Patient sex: M
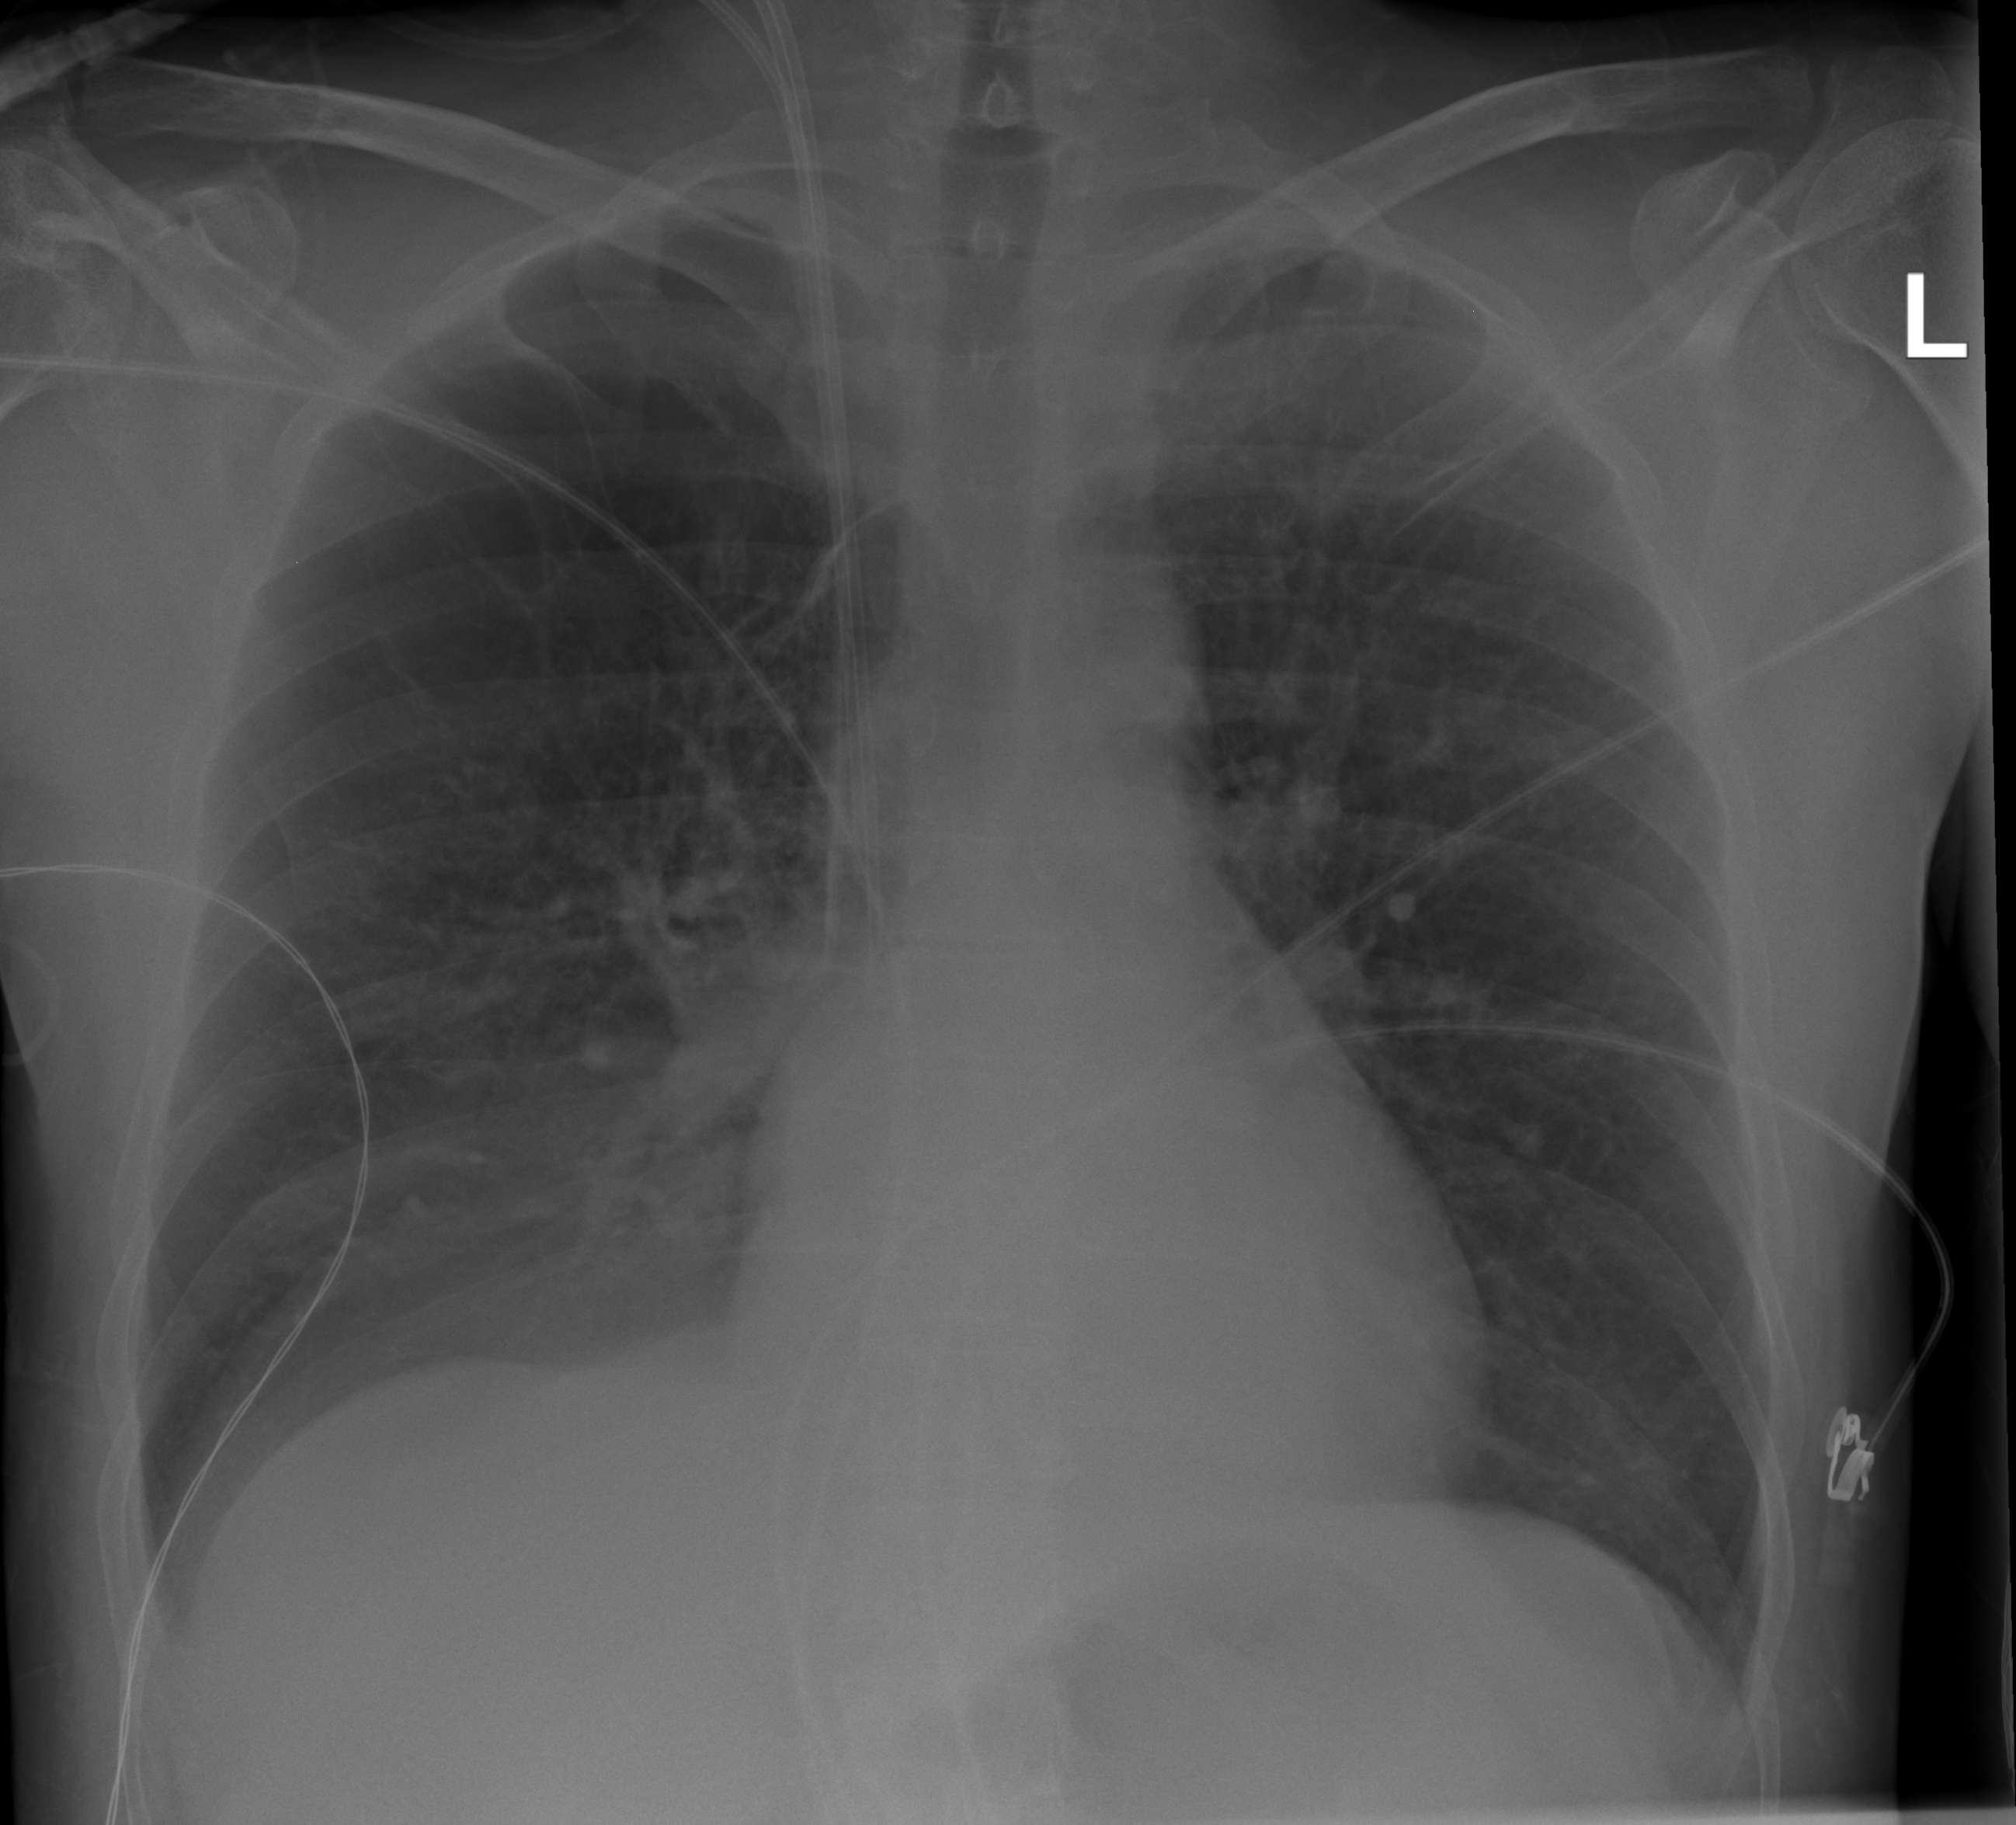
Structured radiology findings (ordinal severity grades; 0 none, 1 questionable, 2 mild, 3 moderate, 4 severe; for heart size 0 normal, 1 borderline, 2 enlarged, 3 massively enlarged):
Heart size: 0
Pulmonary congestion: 0
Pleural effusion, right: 2
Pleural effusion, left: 0
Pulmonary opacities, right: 2
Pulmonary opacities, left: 0
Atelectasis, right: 2
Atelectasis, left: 0